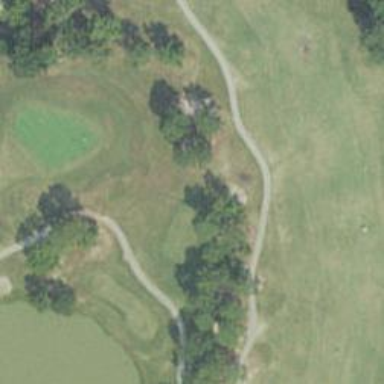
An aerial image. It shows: View of golf hole.